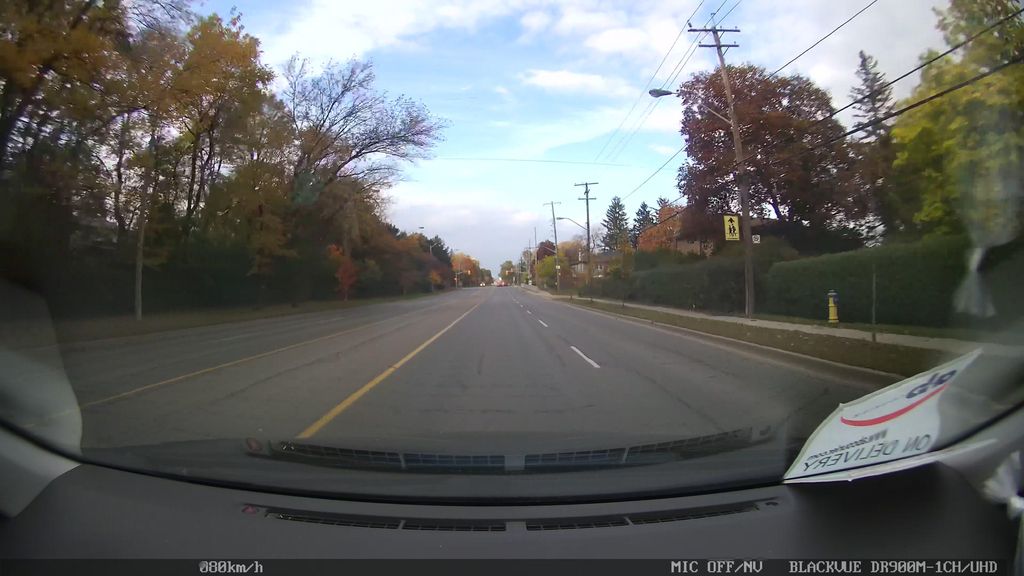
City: toronto